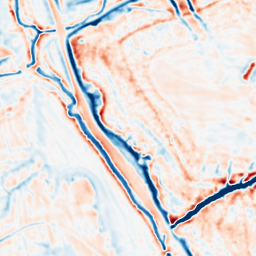
Category: multiscale
Decomposition family: dog_multiscale
Decomposition parameters: sigma_ratio: 1.4
n_scales: 4
base_sigma: 1
Upsampling method: regularized
Upsampling parameters: scale: 4
lambda_reg: 0.001
Upsampling scale: 4